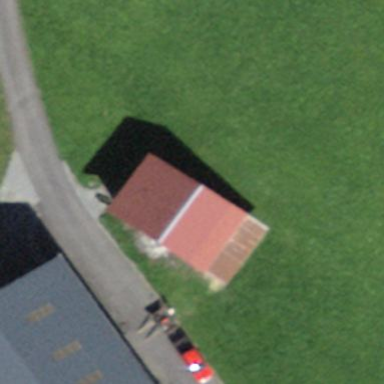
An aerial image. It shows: Barn.